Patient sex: F
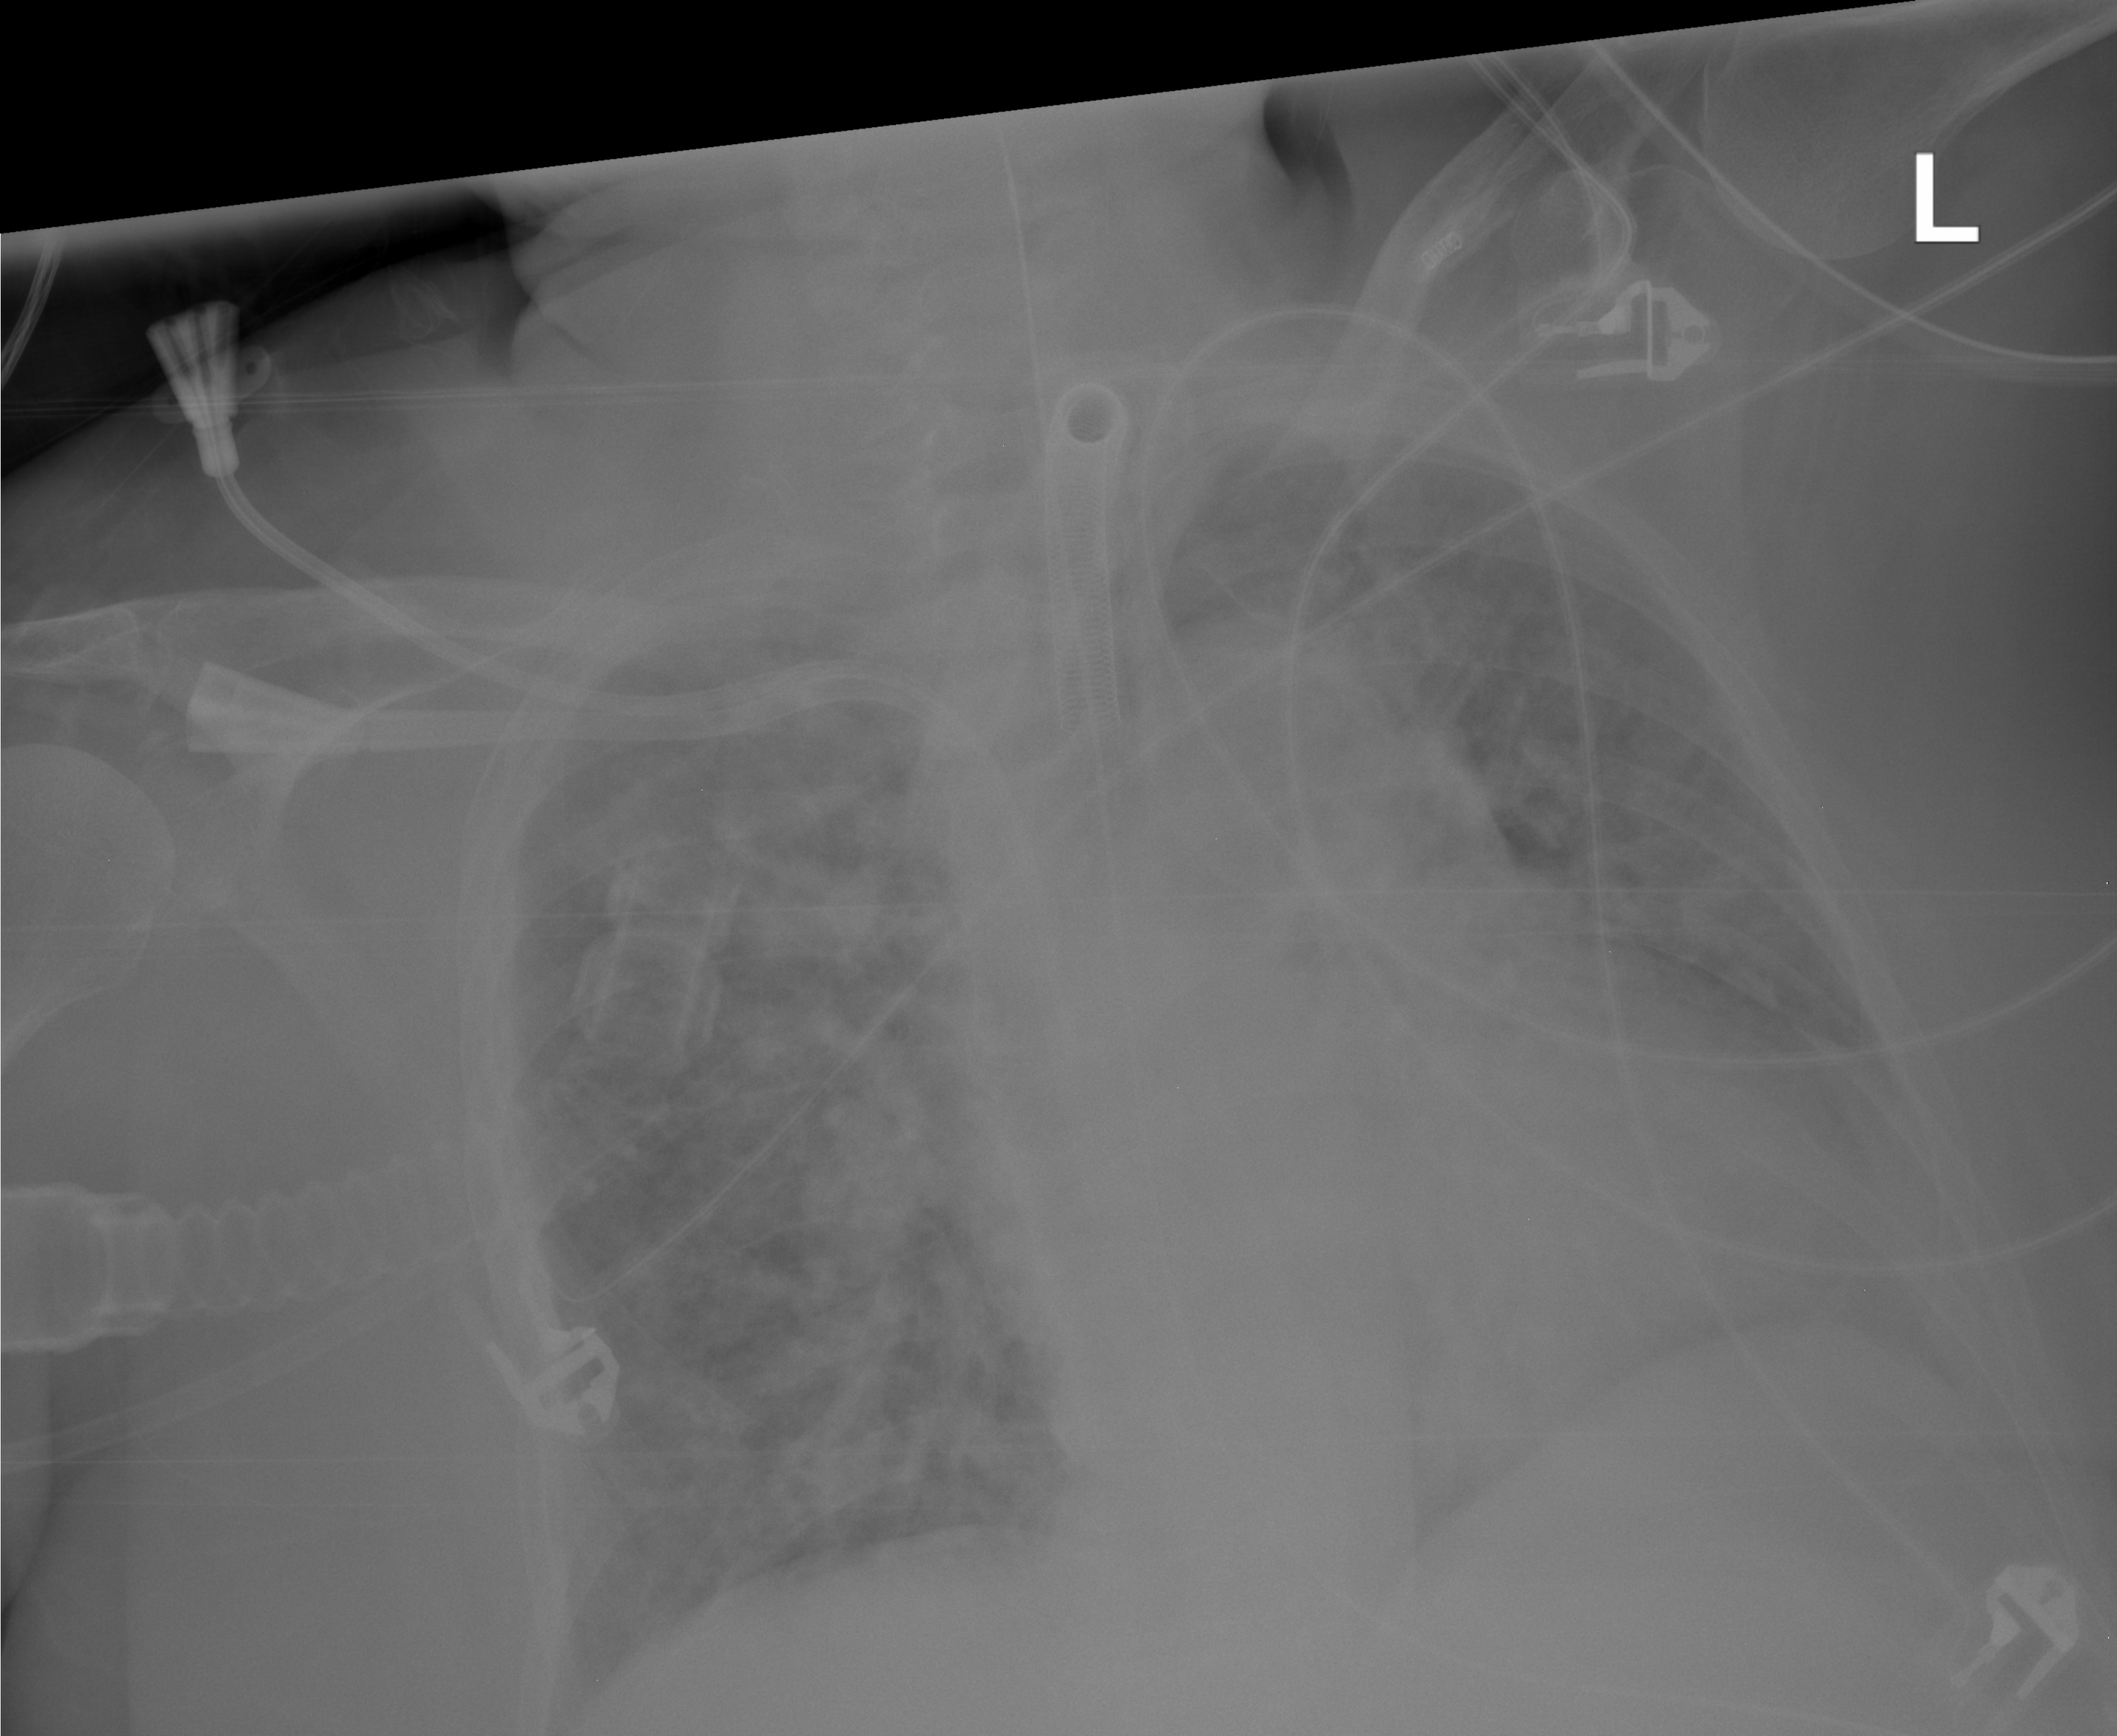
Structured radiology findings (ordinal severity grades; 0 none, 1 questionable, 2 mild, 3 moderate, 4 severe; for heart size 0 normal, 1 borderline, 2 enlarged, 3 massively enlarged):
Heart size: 1
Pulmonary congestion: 2
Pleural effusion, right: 0
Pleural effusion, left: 2
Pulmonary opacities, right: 3
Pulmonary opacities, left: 3
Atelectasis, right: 0
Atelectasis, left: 2